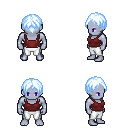
a pixel art fantasy rpg character, male body template, dark elf, purple skin, maroon pirate shirt, white pants, white cyan parted hairstyle, four views (front, back, left, right), 2x2 character sprite sheet, small pixel art, hard edges, no anti-aliasing